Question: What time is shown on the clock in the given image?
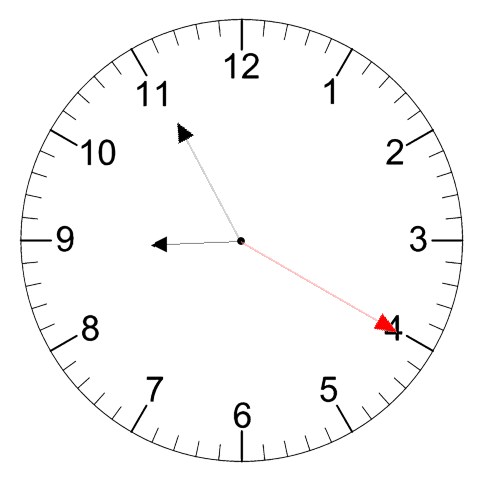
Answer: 08:55:20